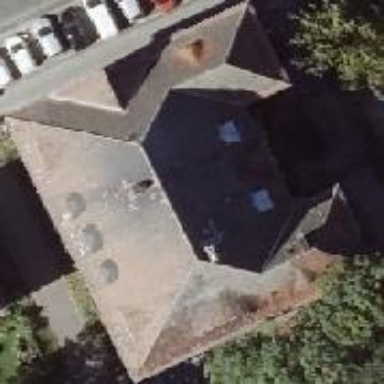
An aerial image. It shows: Hipped roof on residential building.